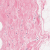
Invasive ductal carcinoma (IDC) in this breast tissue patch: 0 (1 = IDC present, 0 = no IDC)